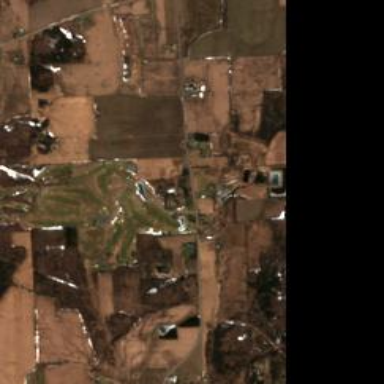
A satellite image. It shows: Golf course.